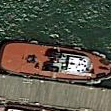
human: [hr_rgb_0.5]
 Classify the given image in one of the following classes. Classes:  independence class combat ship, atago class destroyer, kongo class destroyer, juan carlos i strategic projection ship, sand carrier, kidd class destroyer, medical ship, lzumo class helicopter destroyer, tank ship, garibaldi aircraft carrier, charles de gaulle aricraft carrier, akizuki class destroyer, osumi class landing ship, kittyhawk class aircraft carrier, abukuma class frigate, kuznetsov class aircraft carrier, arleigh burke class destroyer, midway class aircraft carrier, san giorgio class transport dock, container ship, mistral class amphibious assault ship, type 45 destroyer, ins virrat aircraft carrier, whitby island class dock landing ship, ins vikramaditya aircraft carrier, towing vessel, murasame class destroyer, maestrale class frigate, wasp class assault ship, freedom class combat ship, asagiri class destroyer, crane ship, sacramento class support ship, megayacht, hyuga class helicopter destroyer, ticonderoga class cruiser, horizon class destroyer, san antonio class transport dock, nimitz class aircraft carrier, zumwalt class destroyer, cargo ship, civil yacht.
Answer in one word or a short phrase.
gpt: Towing vessel